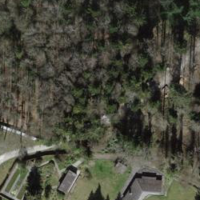
EUNIS habitat code: 41
Species observed at this site:
Lapsana communis
Vicia sepium